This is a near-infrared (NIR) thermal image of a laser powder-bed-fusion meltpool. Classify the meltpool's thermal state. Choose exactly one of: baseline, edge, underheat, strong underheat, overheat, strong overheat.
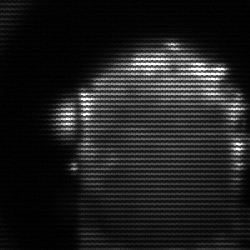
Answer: baseline